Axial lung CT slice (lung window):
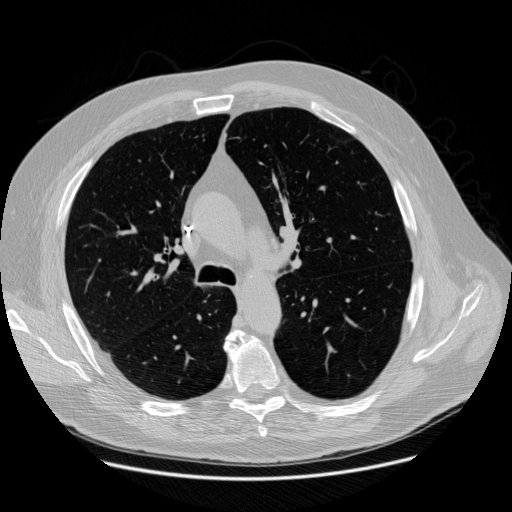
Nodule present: no